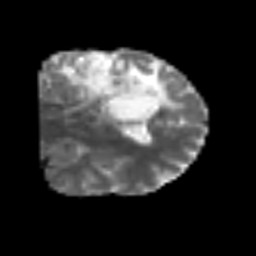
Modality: MD
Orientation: coronal
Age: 43
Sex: male
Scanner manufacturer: siemens
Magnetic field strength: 3 T
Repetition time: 6.1 s
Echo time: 0.101 s